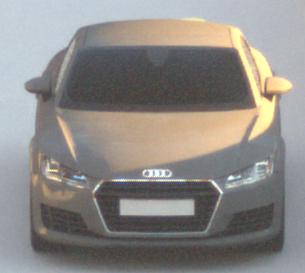
Make: Audi
Model: TT Coupé 1.8 TFSI
Detailed model: TT (8S) Coupé
Model produced from: 2015/08
Model produced until: 2018/06
Doors: 3
Color: gray
Road condition: dry road
Daytime: sunrise or sunset
Contrast: high contrast